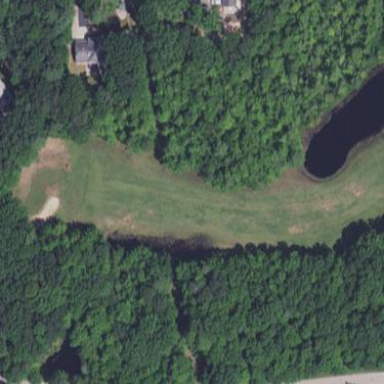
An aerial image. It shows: Scenic golf fairway.